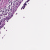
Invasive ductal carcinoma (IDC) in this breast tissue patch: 1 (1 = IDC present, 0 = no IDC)